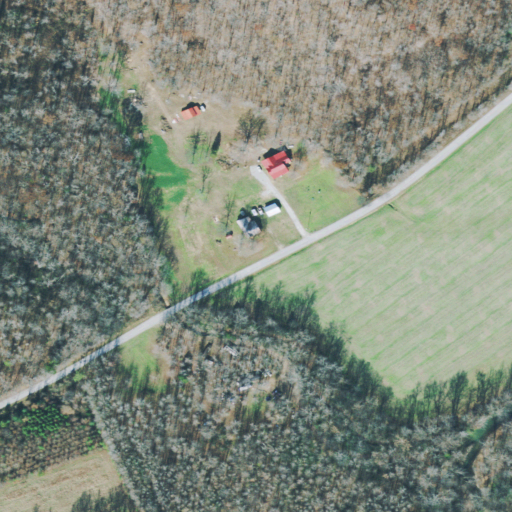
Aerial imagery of valley in Tennessee named Ayres Hollow containing deciduous forest, cultivated crops, open development, pasture, low intensity development, and woody wetlands